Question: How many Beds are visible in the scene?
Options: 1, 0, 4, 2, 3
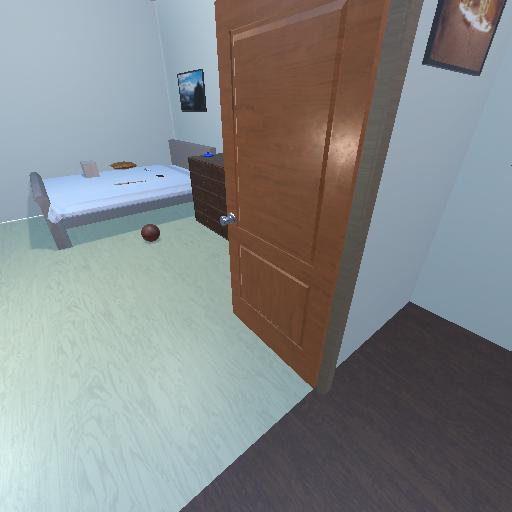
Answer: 1